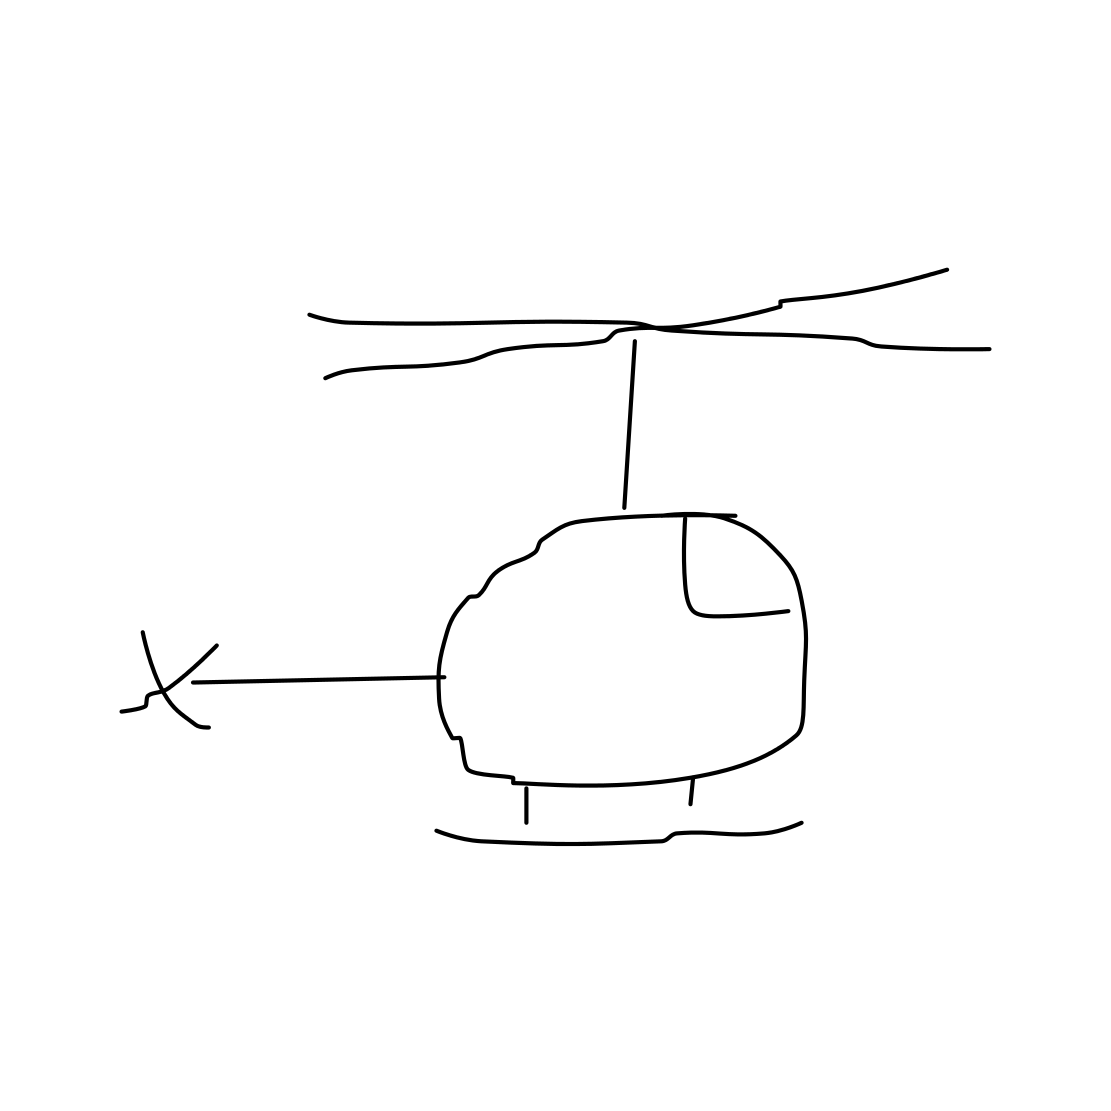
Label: helicopter